Question: When I publish an action from my facebook open graph app I can set the picture that will show on news feeds and on the timeline, but when I hover over the story in the timelone I am still seeing the default open graph icon (this one) -
I use the javascript SDK to publish activities from my app like this -
'''
FB.api(
'/me/{MNAMESPACE{:{ACTION}?{OBJECT}={URL}&image=PATH_TO_IMAGE,
'post'
);
'''
I've tried sending more than one image as the image field in the actions properties is an array so have used this -
'''
FB.api(
'/me/{MNAMESPACE{:{ACTION}?{OBJECT}={URL}&image=PATH_TO_IMAGE1,PATH_TO_IMAGE2,
'post'
);
'''
but that still does not work. Can anyone point me in the right direction?
thanks
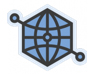
Answer: Put the image on your object not your action.